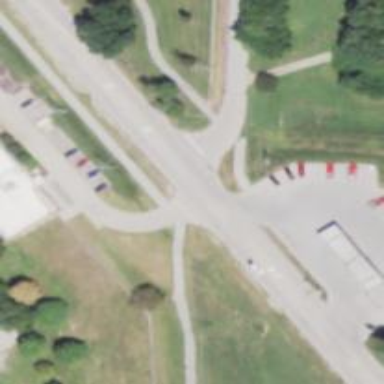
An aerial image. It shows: Unmarked crossing on the road.